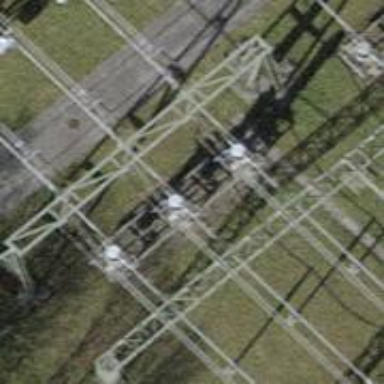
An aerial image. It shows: Power line carrying busbar.